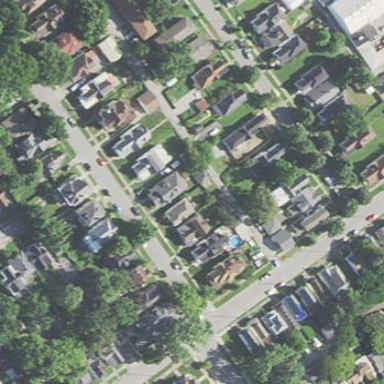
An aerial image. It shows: Neighbourhood designated as historic district.